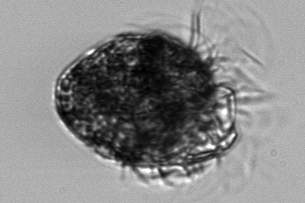
Label: Strombidium_capitatum